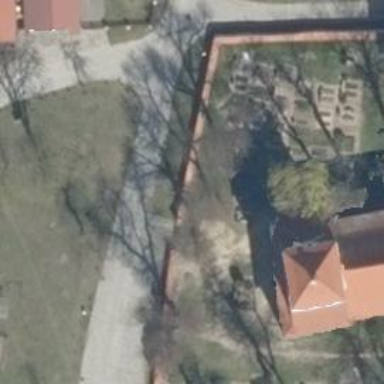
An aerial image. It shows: Memorial site with historic significance.